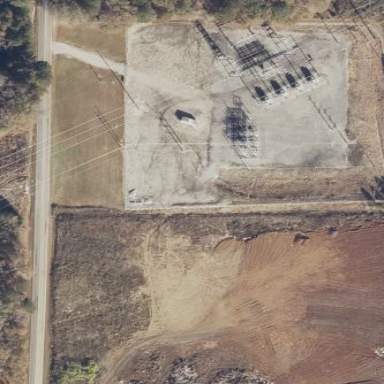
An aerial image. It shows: Fenced power substation at the transmission level.